【题型】填空题　【知识点】平面几何　【难度】easy
已知：如下图, $BC // DE$, $AD = 3$, $AE = 4$, $AB = 9$, 则 $CE = \underline{\quad }$。

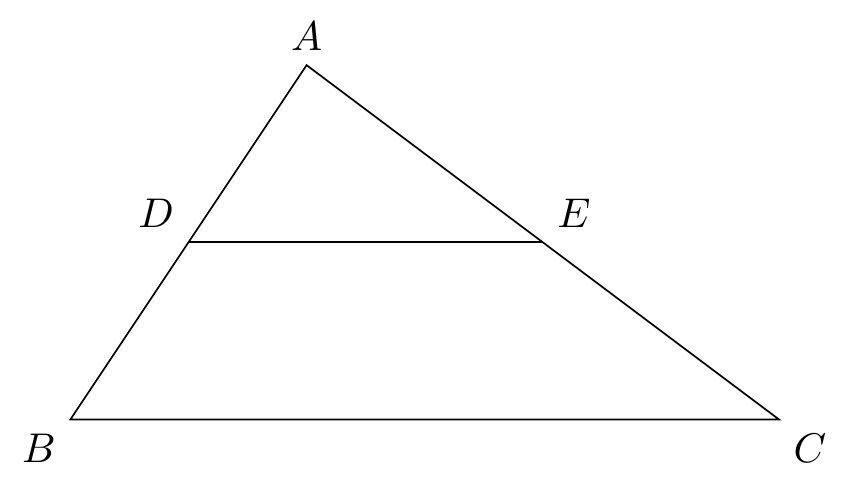
【解答】
解：$\because BC // DE$,

$\frac{AD}{AB} = \frac{AE}{AC}$,

即 $\frac{3}{9} = \frac{4}{AC}$,

$\therefore AC = 12$,

$\therefore CE = AC - AE = 12 - 4 = 8$,

故答案为：8。